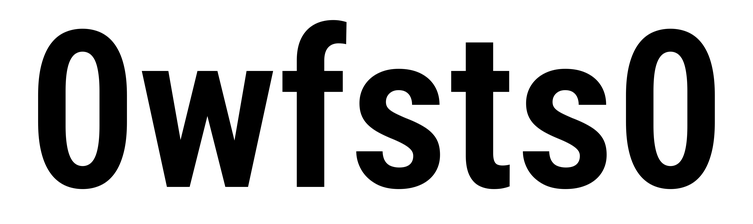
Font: Roboto_Condensed_SemiBold